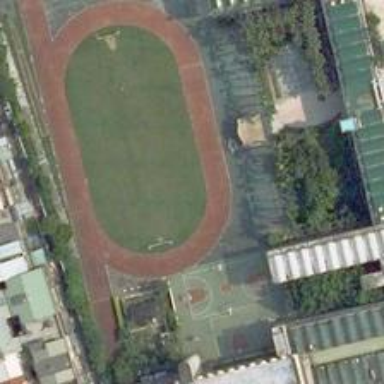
The scenery here is pleasant, the buildings are orderly and the playground is closely next to the building .